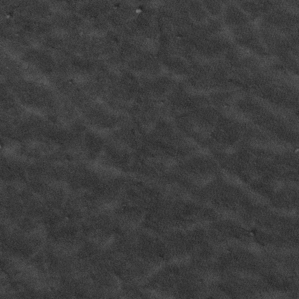
Label: frost